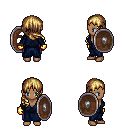
a pixel art fantasy rpg character, female body template, human, dark skin, blue robe, magenta pants, blonde right-swept hairstyle, gold gloves, shield, four views (front, back, left, right), 2x2 character sprite sheet, small pixel art, hard edges, no anti-aliasing